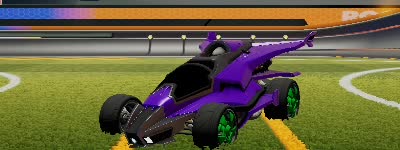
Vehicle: aftershock